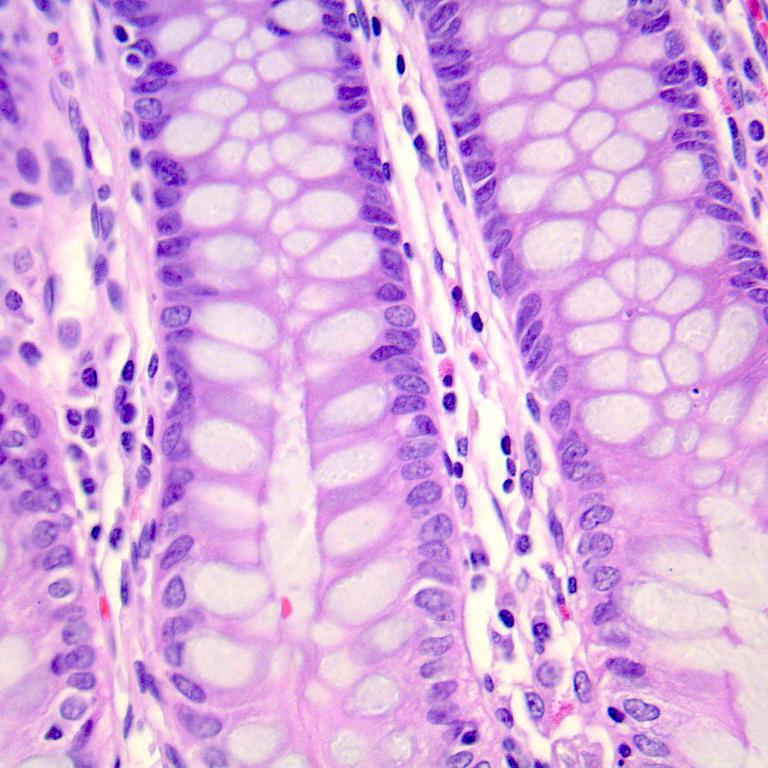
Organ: colon
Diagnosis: benign